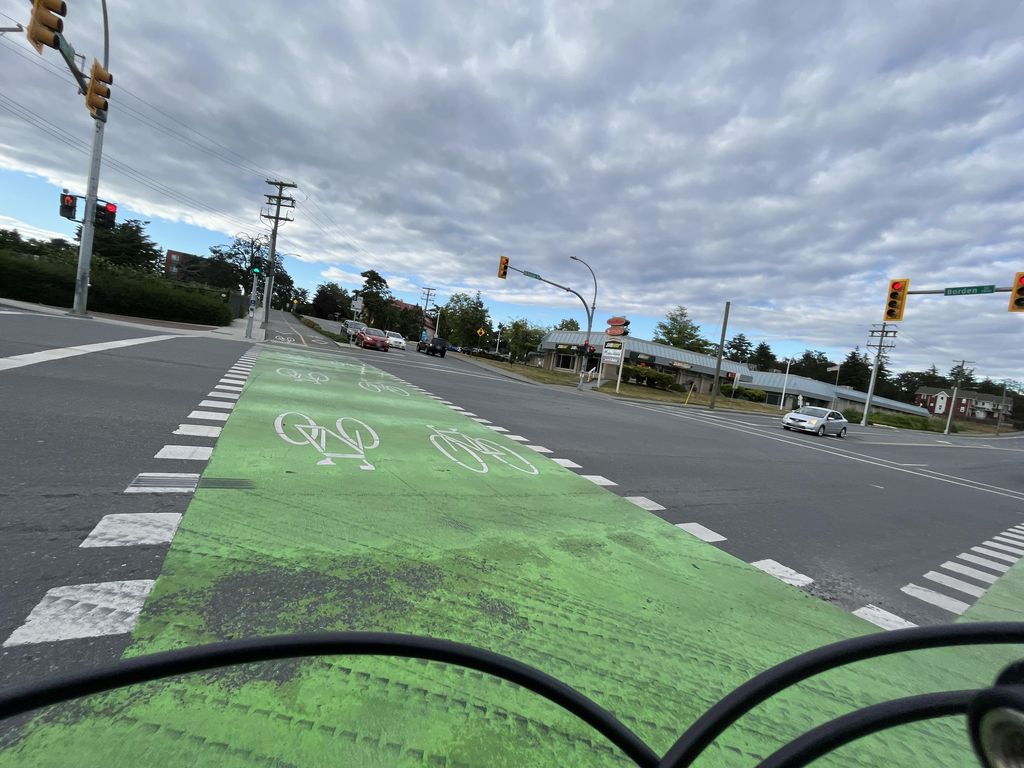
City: victoria